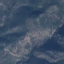
Label: HerbaceousVegetation